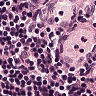
Metastatic tissue present: no